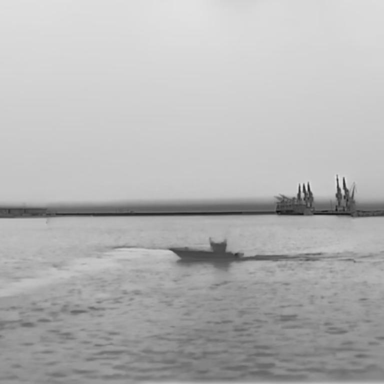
There is a bulk_carrier in the infrared image.